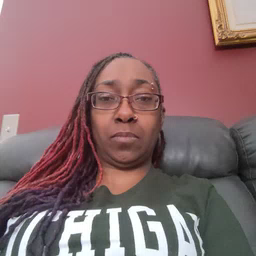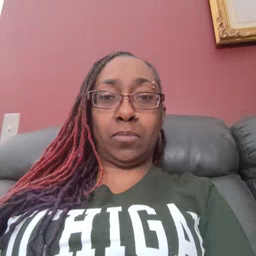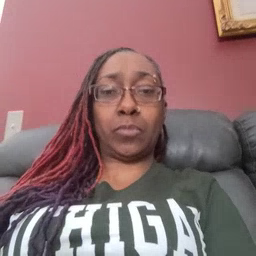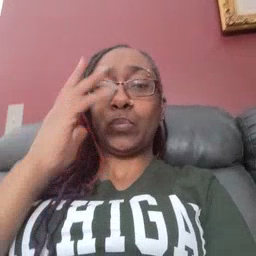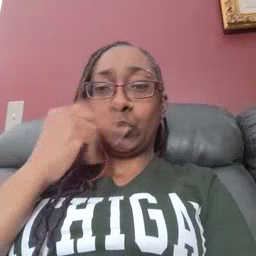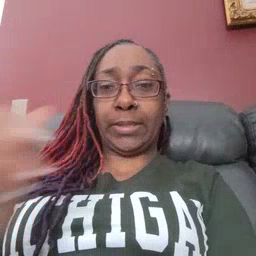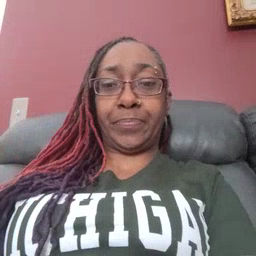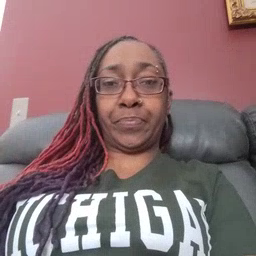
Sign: pretty